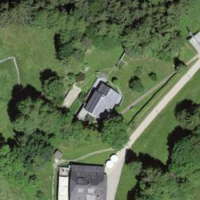
EUNIS habitat code: 24
Species observed at this site:
Corvus corone
Anthus trivialis
Turdus philomelos
Turdus viscivorus
Buteo buteo
Astrantia major
Pernis apivorus
Erithacus rubecula
Phoenicurus ochruros
Pica pica
Garrulus glandarius
Corvus corax
Periparus ater
Sorbus aucuparia
Cyanistes caeruleus
Pyrrhula pyrrhula
Fringilla coelebs
Passer domesticus
Carduelis carduelis
Columba palumbus
Turdus merula
Ajuga reptans
Parus major
Hirundo rustica
Aquila chrysaetos
Motacilla alba